Aerial crown-view tile of a tropical tree (Barro Colorado Island, Panama), acquired 20240716:
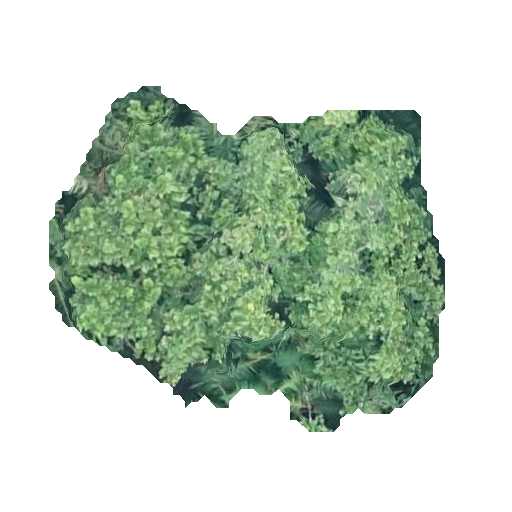
Species: Anacardium excelsum
GBIF accepted scientific name: Anacardium excelsum
Crown area: 158.038 m²